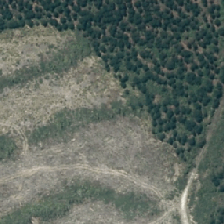
Land cover: harvested_forest